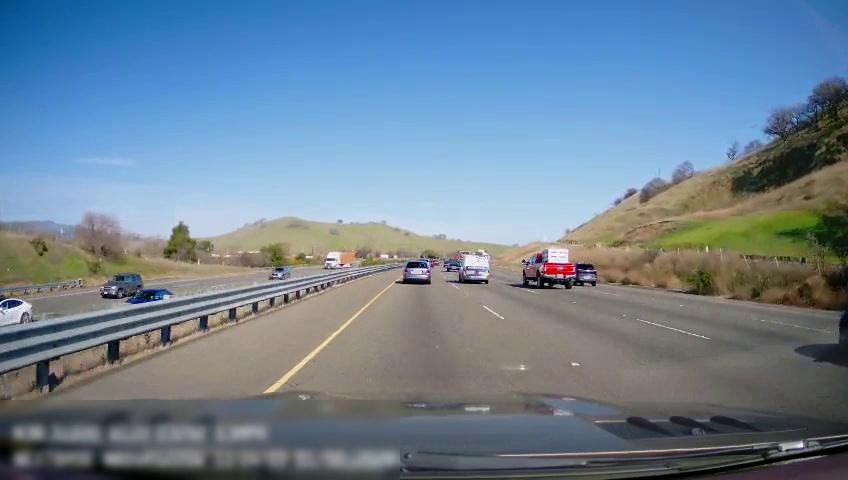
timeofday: Day
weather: Sunny
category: Drivable Space
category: Drivable Space
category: Vehicles | Car
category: Vehicles | SUV
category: Vehicles | Car
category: Vehicles | SUV
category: Vehicles | Truck
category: Vehicles | SUV
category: Vehicles | Truck
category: Vehicles | Truck
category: Vehicles | Car
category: Vehicles | SUV
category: Vehicles | Van
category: Vehicles | SUV
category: Lanes | Opposite Lane
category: Lanes | Opposite Lane
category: Lanes | Current Lane
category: Lanes | Current Lane
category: Lanes | Alternate Lane
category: Lanes | Alternate Lane
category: Lanes | Alternate Lane